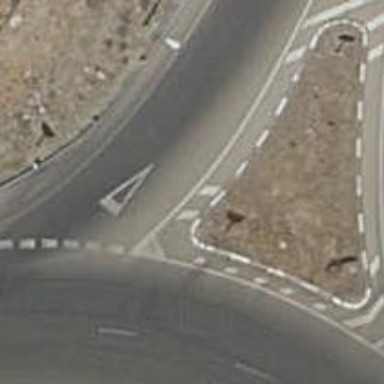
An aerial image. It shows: Road with "give way" sign.